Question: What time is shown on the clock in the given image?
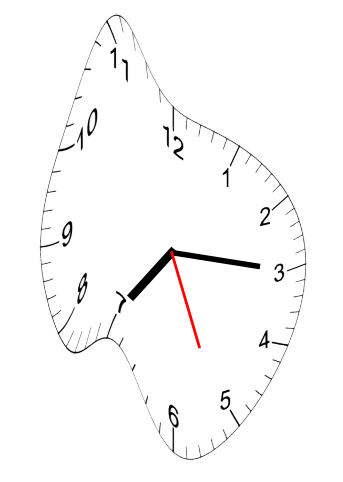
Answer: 07:15:26